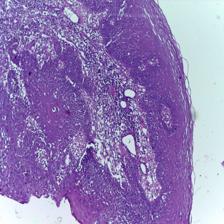
Diagnosis: OSCC